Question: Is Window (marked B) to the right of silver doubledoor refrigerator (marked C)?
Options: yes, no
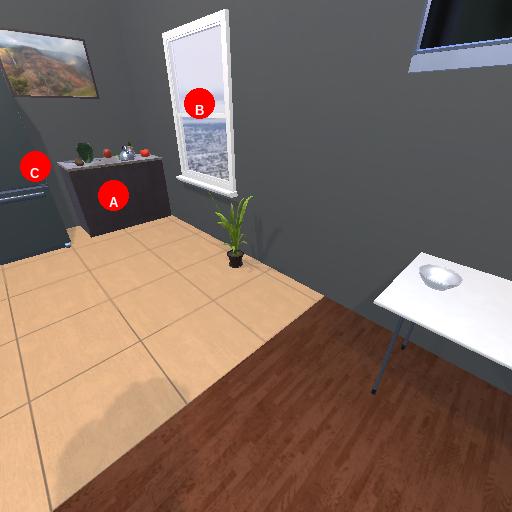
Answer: yes